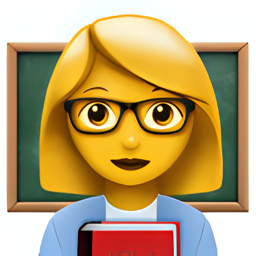
Name: female teacher
Emoji: 👩‍🏫
Group: People & Body
Sub-group: person-role